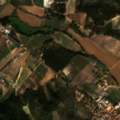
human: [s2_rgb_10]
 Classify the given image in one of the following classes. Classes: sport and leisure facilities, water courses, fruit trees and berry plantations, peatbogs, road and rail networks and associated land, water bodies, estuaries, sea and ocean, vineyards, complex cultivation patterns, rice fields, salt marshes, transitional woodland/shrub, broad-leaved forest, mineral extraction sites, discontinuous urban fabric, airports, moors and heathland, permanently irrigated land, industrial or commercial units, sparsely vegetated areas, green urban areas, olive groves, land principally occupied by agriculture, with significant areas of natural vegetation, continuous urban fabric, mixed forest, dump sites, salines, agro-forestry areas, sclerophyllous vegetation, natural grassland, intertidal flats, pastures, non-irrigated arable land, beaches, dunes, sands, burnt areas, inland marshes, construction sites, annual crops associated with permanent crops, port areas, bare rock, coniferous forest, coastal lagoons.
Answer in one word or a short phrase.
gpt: discontinuous urban fabric, non-irrigated arable land, vineyards, complex cultivation patterns, land principally occupied by agriculture, with significant areas of natural vegetation, transitional woodland/shrub